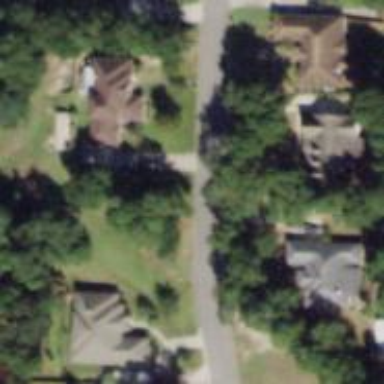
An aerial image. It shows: Neighborhood.